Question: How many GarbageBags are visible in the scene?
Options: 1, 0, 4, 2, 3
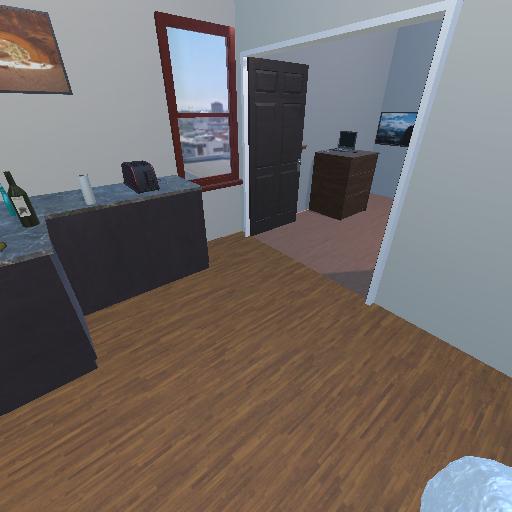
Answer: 1